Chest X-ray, PA view. Patient: 27 years old, sex F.
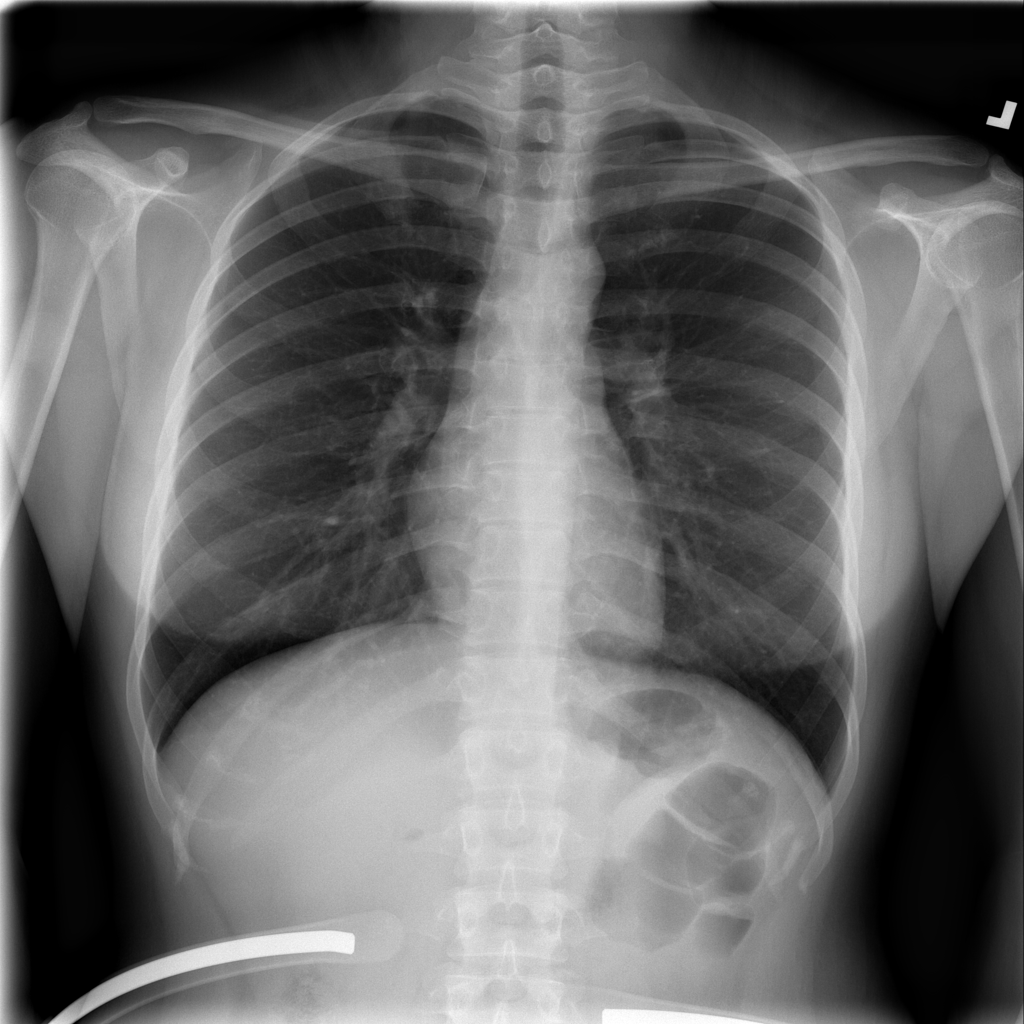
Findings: No Finding